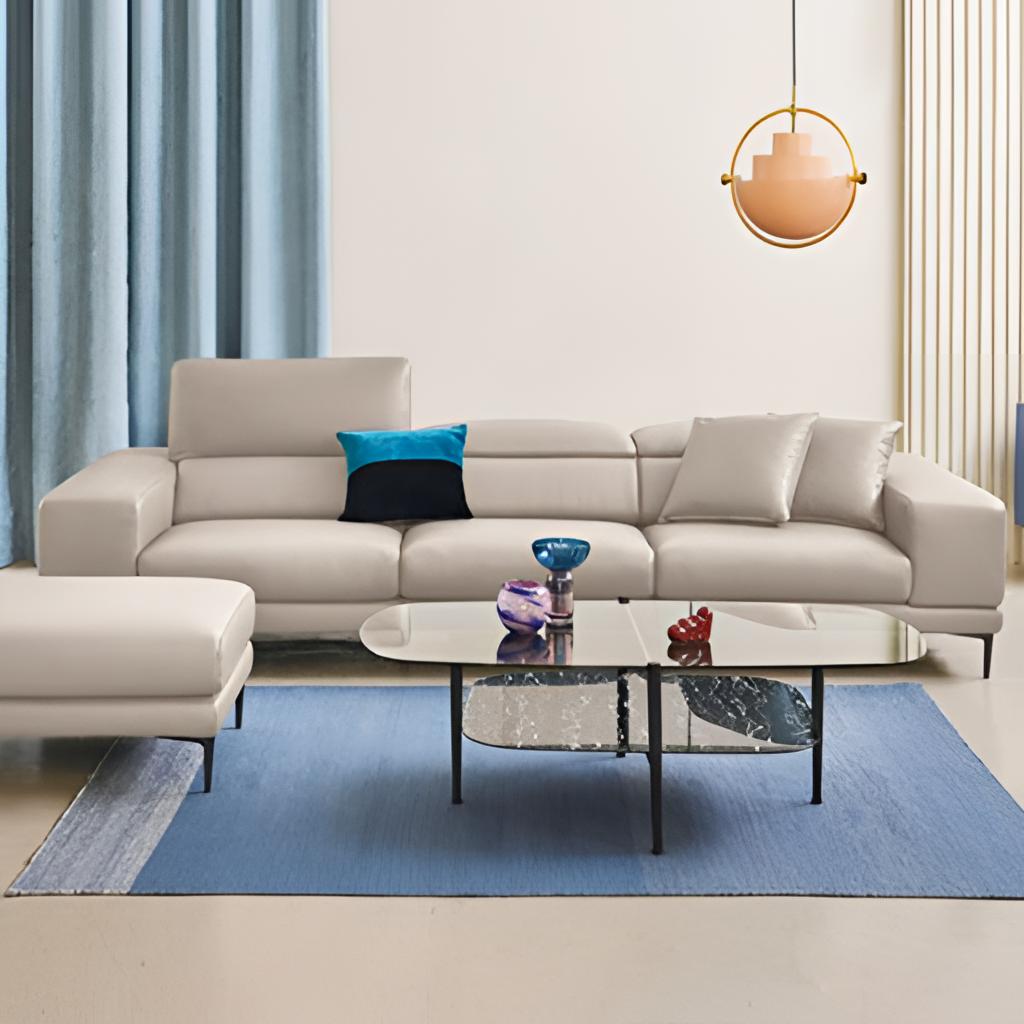
leather sofa, living room, beige tile flooring, with large square pattern, paint wallpaper, with solid pattern, modern